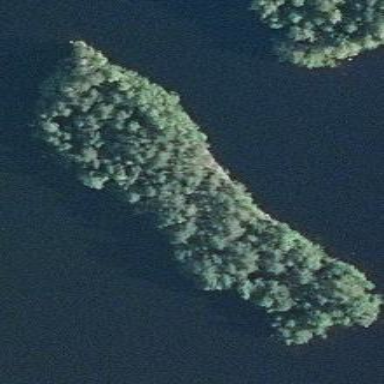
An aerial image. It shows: Image showing island.